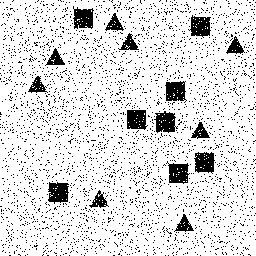
Squares: 8
Triangles: 8
Stars: 0
Total shapes: 16